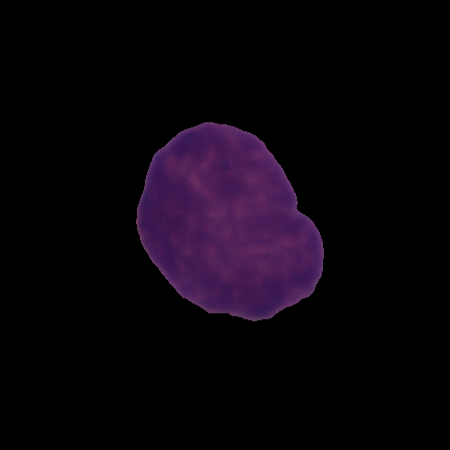
Label: cancer